Question: I would like to count the result of the query and I'm using the API Parse. The code:
'''
string appId = ConfigurationManager.AppSettings["ParseApplicationID"].ToString();
string dotNetId = ConfigurationManager.AppSettings["ParseNetID"].ToString();
ParseClient.Initialize(appId, dotNetId);
var query = ParseObject.GetQuery("Installation").WhereEqualTo("deviceType", "ios");
var count = await query.CountAsync();
'''
but the count is 0 and there is a lot of ios devices.
Is there any problem with my code?

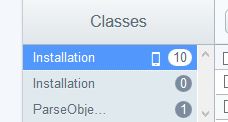
Answer: The Installation class is a special class, and as a string it is prefixed by an underscore, but there's a property for getting a query for it.
'''
var query = ParseInstallation.Query;
'''
You may not be able to do this without the master key, if you have public Find permissions turned off for the class (which you should.)